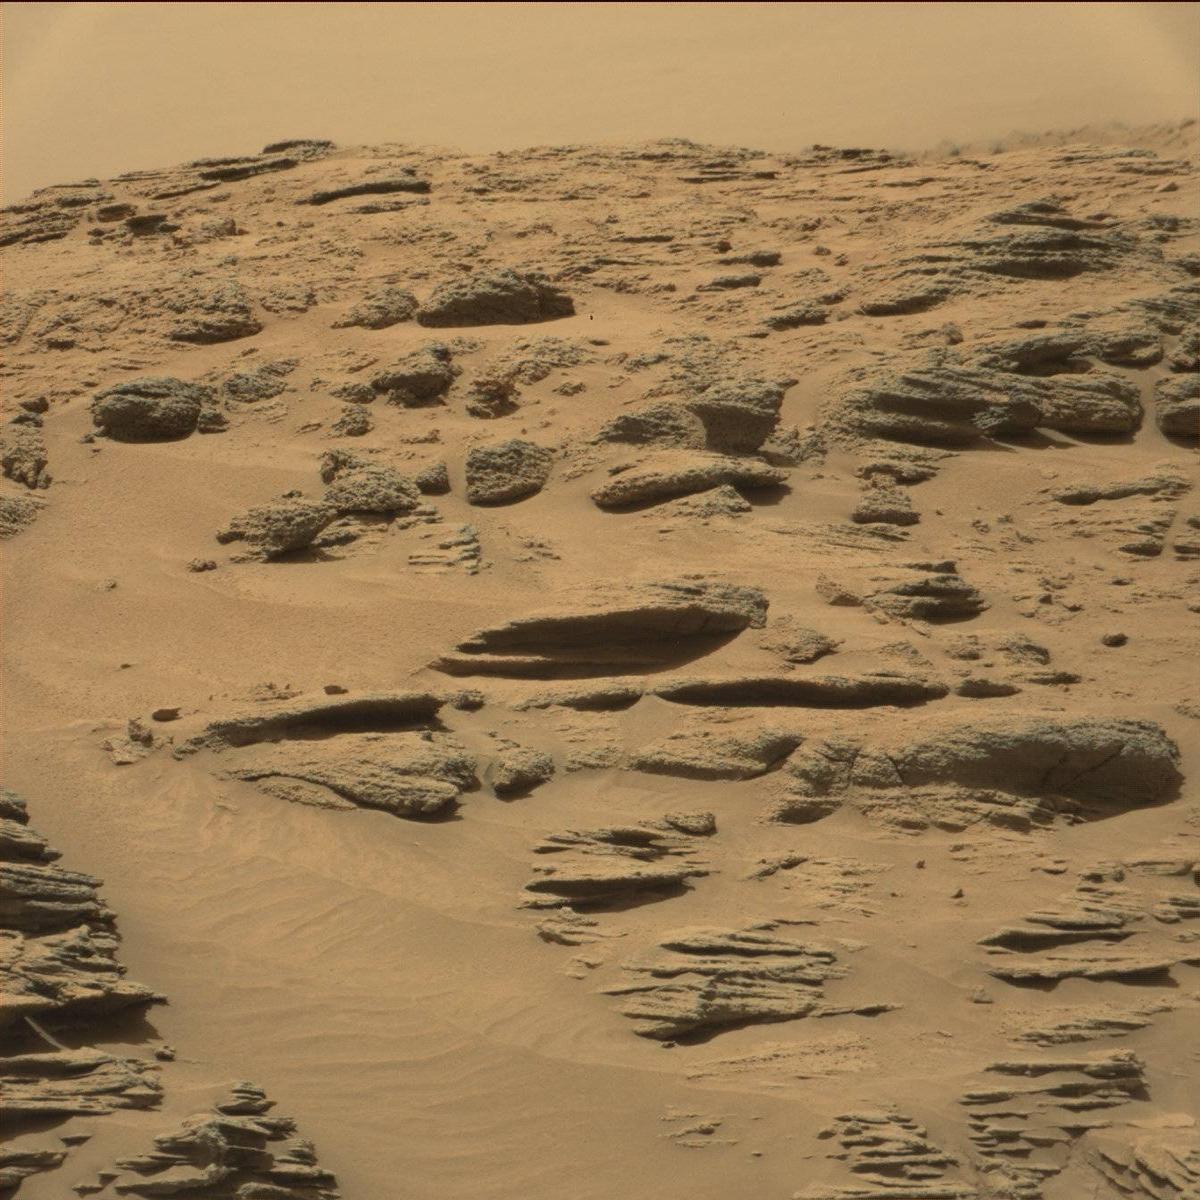
Terrain classes present: Bedrock, Ridge, Sand / Soil